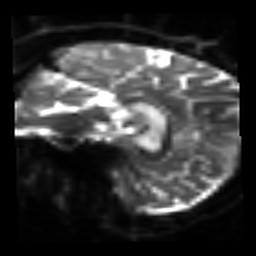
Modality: sbref
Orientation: sagittal
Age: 51
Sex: female
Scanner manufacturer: siemens
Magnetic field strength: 3 T
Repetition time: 3.2 s
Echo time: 0.081 s